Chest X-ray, PA view. Patient: 48 years old, sex M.
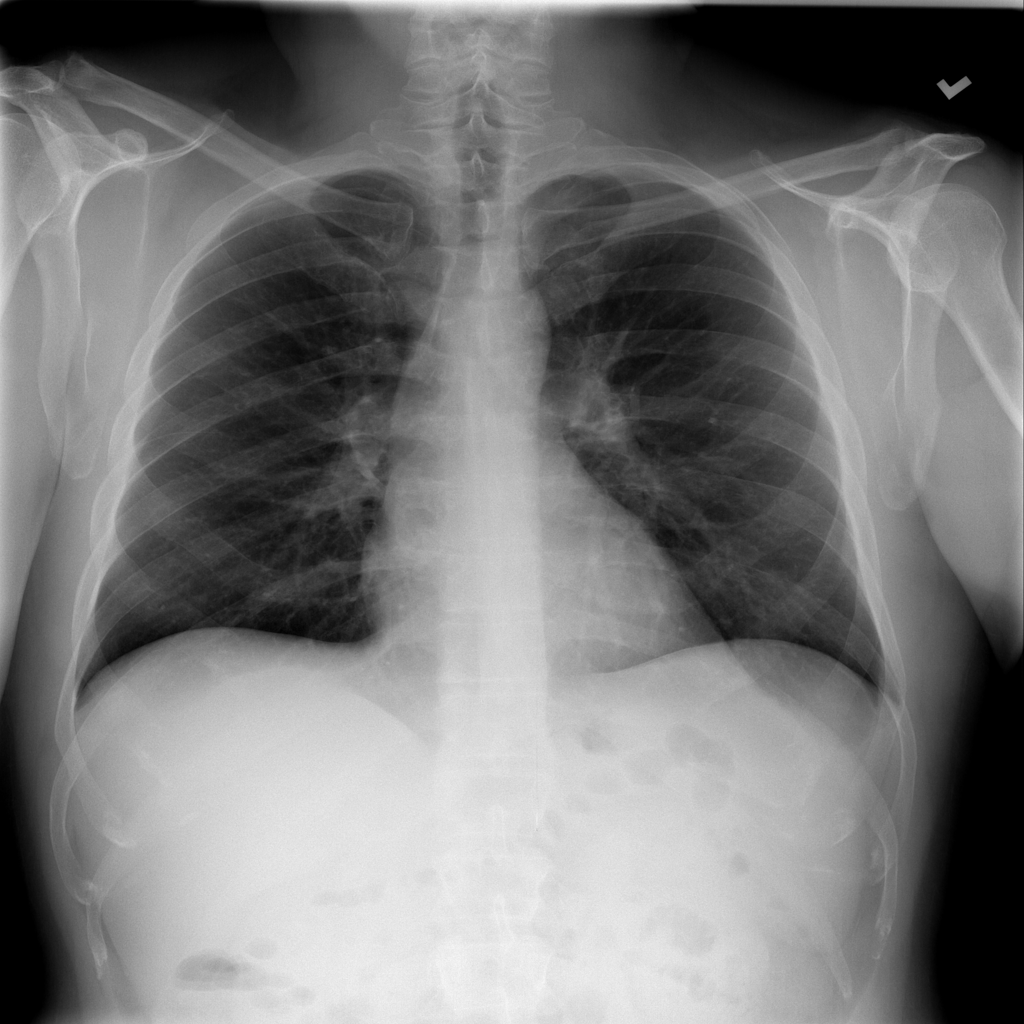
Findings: No Finding